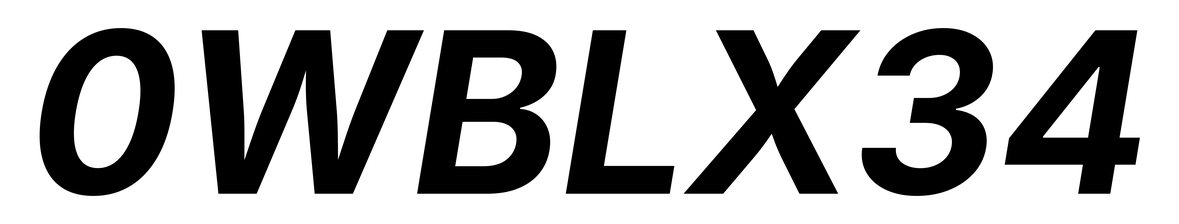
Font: Inter-Italic_Bold_Italic